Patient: sex F, age 57
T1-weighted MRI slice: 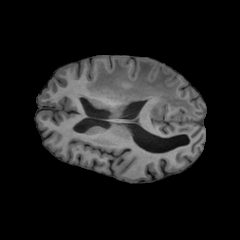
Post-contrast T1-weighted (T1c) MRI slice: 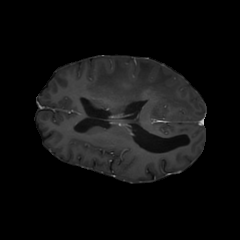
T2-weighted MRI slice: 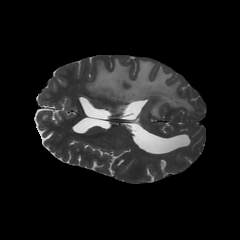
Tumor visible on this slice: yes
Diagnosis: Glioblastoma, IDH-wildtype
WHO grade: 4